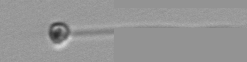
Label: flagellate